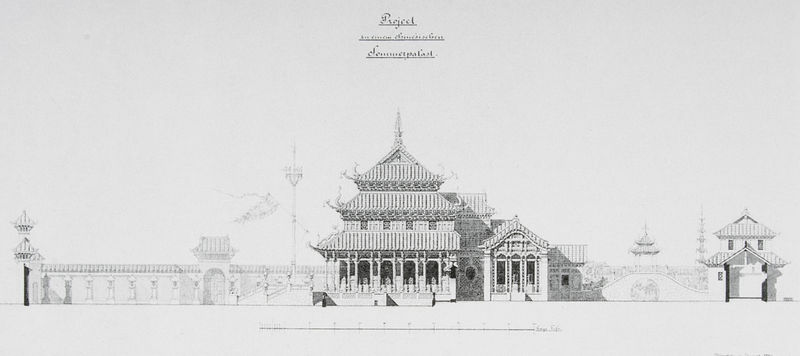
Titel: Projekt eines Chinesischen Sommerpalasts
Künstler: Julius Hofmann
Schlagwörter: himmel, schatten, weiß, menschen, fenster, grau, holz, licht, schwarz, skizze, säule, säulen, zeichnung, anlage, dach, gebäude, haus, schloss, zaun, ornament, wand, architektur, blass, mensch, turm, japan, schrift, ansicht, dächer, giebel, mauer, grafik, graphik, platz, treppe, streng, dekor, ornamente, verzierung, stufen, tor, galerie, halle, bögen, türmchen, türme, palast, torbogen, druck, stich, schwarzweiß, text, kiosk, entwurf, chinesisch, china, tore, karte, etagen, geschosse, plan, tempel, pavillon, postkarte, entwürfe, stockwerke, pagode, drache, massstab, aufriss, projekt, baukunst, türm, mehrstöckig, chinoiserie, fernost, indisch, skitzze, pagoden, sommerpalast, chinesish